【题型】解答题　【知识点】平面几何　【难度】easy
如图，小海想测量塔$CD$的高度，塔在围墙内，小海只能在围墙外测量。这时无法测得观测点到塔的底部$C$的距离，于是小海在观测点$A$处仰望塔顶，测得仰角为$\alpha$，再往塔的方向前进$m$（$m>0$）米至观测点$B$，测得塔顶的仰角为$\beta$（$\beta>\alpha>0$），点$A$、$B$、$C$在一直线上，小海测得塔的高度为（小海的身高忽略不计，用含$\alpha$、$\beta$的三角比和$m$的式子表示）。

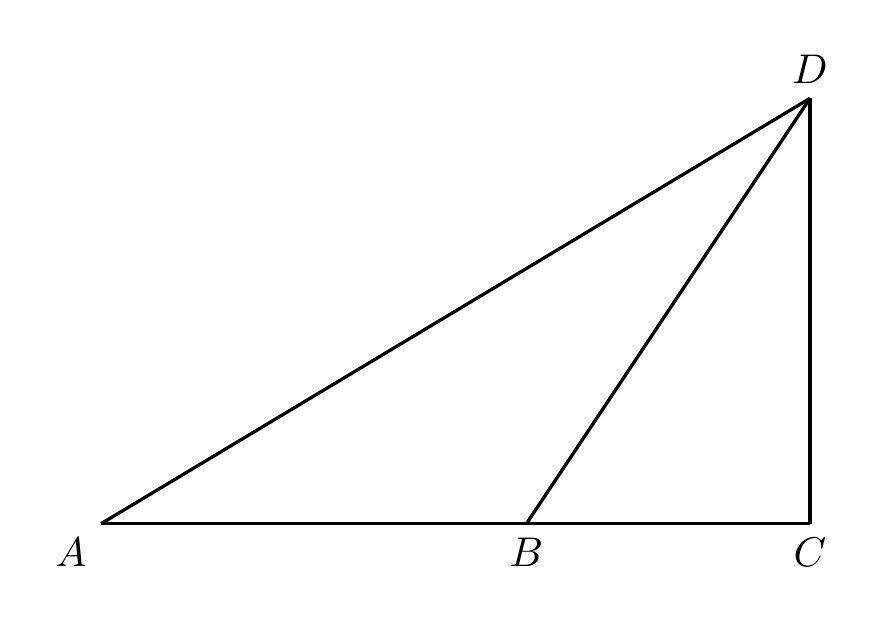
【解答】
\noindent
【分析】本题考查解直角三角形的应用，仰角的定义，要求学生能借助仰角找到直角三角形各边之间的联系，从而求解。在$\text{Rt}\triangle ADC$中，$\angle A$的对边是$CD$，邻边是$AC$，则$\cot A = \dfrac{AC}{CD}$，表示出$AC = x\cot\alpha$，在$\text{Rt}\triangle BDC$中，表示出$BC = x\cot\beta$，结合$AB = AC - BC$即可求解。

\vspace{0.5em}

\noindent
【详解】解：设$CD = x$米。

\noindent
$\because$ 在$\text{Rt}\triangle ADC$中，$\cot A = \dfrac{AC}{CD}$，

\noindent
$\therefore AC = CD \cdot \cot A = x\cot\alpha$，

\noindent
$\because$ 在$\text{Rt}\triangle BDC$中，$\cot\angle DBC = \dfrac{BC}{CD}$，

\noindent
$\therefore BC = CD \cdot \cot\angle DBC = x\cot\beta$，

\noindent
$\because AB = AC - BC$，

\noindent
$\therefore x\cot\alpha - x\cot\beta = m$，

\noindent
$\therefore x = \dfrac{m}{\cot\alpha - \cot\beta}$，

\noindent
答：塔的高度约为$\dfrac{m}{\cot\alpha - \cot\beta}$米。

\noindent
故答案为：$\dfrac{m}{\cot\alpha - \cot\beta}$。